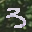
Label: 3